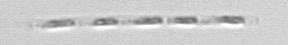
Label: Leptocylindrus